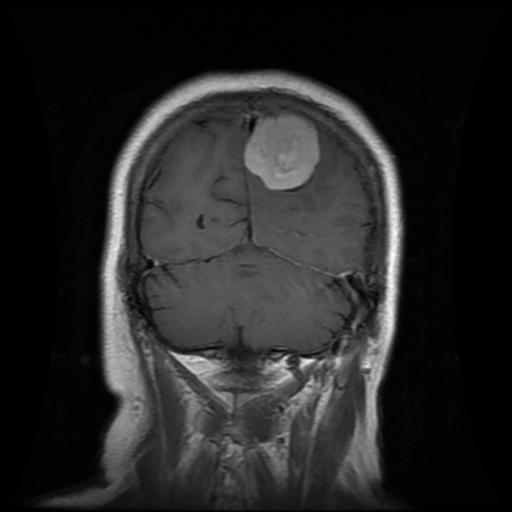
Label: meningioma